Question: I need to run an Apache Derby Server as a service so Derby starts together with the machine it is installed on.
Now I tried three solutions -based on my research- to create such a service but none of them are either feasible or generate errors.
1. Use the Java Service Wrapper: this is not feasible because they only offer a 30 day trial for free.
2. Use the Windows Server Manager (SrvMgr.exe) to create a service as described here: http://www.vogella.com/tutorials/ApacheDerby/article.html. This seems to work because I created a service that shows up in the Windows Registry, can be started/stopped via the Services panel and something is using http://localhost:1527 the default address for the Derby server. However if I try to connect to the database via eclipse (luna) or the console I get an error: Could not connect to DerbyPersistenceDeploy.
Error creating SQL Model Connection connection to DerbyPersistenceDeploy.
(Error: DERBY SQL error: ERRORCODE: 40000, SQLSTATE: XJ041, SQLERRMC:
Failed to create database 'persistence', see the next exception for
details.::SQLSTATE: XBM0J)
DERBY SQL error: ERRORCODE: 40000, SQLSTATE: XJ041, SQLERRMC:
Failed to create database 'persistence', see the next exception for
details.::SQLSTATE: XBM0J
Error creating JDBC Connection connection to DerbyPersistenceDeploy.
(Error: DERBY SQL error: ERRORCODE: 40000, SQLSTATE: XJ041, SQLERRMC:
Failed to create database 'persistence', see the next exception for
details.::SQLSTATE: XBM0J)
DERBY SQL error: ERRORCODE: 40000, SQLSTATE: XJ041, SQLERRMC:
Failed to create database 'persistence', see the next exception for
details.::SQLSTATE: XBM0J
Here is an image of the Registry entry of the service:
3. The last approach I tied was to use Apache procrun (http://commons.apache.org/proper/commons-daemon/procrun.html). I worked my way through this tutorial (http://joerglenhard.wordpress.com/2012/05/29/build-windows-service-from-java-application-with-procrun/) and I managed to get the example service running. However as I tried to adapt the script posted in the tuorial I got the following error (from the log file): [2014-07-21 16:52:20] [error] [ 3708]
Method 'static void start(String[])' not found in Class org/apache/derby/drda/NetworkServerControl
[2014-07-21 16:52:20] [error] [ 6228]
Failed to start Java
[2014-07-21 16:52:20] [error] [ 6228]
ServiceStart returned 4
[2014-07-21 16:52:20] [error] [ 6228]
Commons Daemon procrun failed with exit value: 3 (Failed to run service as console application)
Here is my adapted script to create the webservice: set SERVICE_NAME=DerbyPersistenceService
set PR_INSTALL=D:\Program-Files\commons-daemon-1.0.15-bin-windows\prunsrv.exe
REM Service log configuration
set PR_LOGPREFIX=%SERVICE_NAME%
set PR_LOGPATH=D:_server\derby\DerbyServiceScript\logs
set PR_STDOUTPUT=D:_server\derby\DerbyServiceScript\logs\stdout.txt
set PR_STDERROR=D:_server\derby\DerbyServiceScript\logs\stderr.txt
set PR_LOGLEVEL=Error
REM Path to java installation
set PR_JVM=C:\Program Files (x86)\Java\jdk1.7.0_65\jrein\client\jvm.dll
set PR_CLASSPATH=%DERBY_HOME%/lib/derby.jar;
%DERBY_HOME%/lib/derbynet.jar;
%DERBY_HOME%/lib/derbyclient.jar;
%DERBY_HOME%/lib/derbytools.jar
REM Startup configuration
set PR_STARTUP=auto
set PR_STARTMODE=jvm
set PR_STARTCLASS=org.apache.derby.drda.NetworkServerControl
set PR_STARTPARAM=start
set PR_STARTMETHOD=main
REM Shutdown configuration
set PR_STOPMODE=jvm
set PR_STOPCLASS=org.apache.derby.drda.NetworkServerControl
set PR_STOPPARAM=shutdown
set PR_STOPMETHOD=main
REM JVM configuration
set PR_JVMMS=256
set PR_JVMMX=1024
set PR_JVMSS=4000
set PR_JVMOPTIONS=-Duser.language=US;-Duser.region=en
REM Install service
D:\Program-Files\commons-daemon-1.0.15-bin-windows\prunsrv.exe //IS//%SERVICE_NAME%
I assume that this error stems from the fact that the Startup- and Shutdown-Configurations are not configured the right way but I have no idea what they should look like.
If someone knows a solution for either approach 2. or 3. I would be very grateful.
Greetings
[edit1:] I edited my Procrun script as Bryan Pendleton suggested.
[edit2:]The Service gives me a new error message:

'stderr.txt':
'''
2014-07-23 16:41:14 Commons Daemon procrun stderr initialized
'''
'stdout.txt':
'''
2014-07-23 16:41:14 Commons Daemon procrun stdout initialized
Wed Jul 23 16:41:14 CEST 2014 : No command given.
Usage: NetworkServerControl <commands>
Commands:
start [-h <host>] [-p <port number>] [-noSecurityManager] [-ssl <ssl mode>]
shutdown [-h <host>][-p <port number>] [-ssl <ssl mode>] [-user <username>] [-password <password>]
ping [-h <host>][-p <port number>] [-ssl <ssl mode>]
sysinfo [-h <host>][-p <port number>] [-ssl <ssl mode>]
runtimeinfo [-h <host>][-p <port number>] [-ssl <ssl mode>]
logconnections { on|off } [-h <host>][-p <port number>] [-ssl <ssl mode>]
maxthreads <max>[-h <host>][-p <port number>] [-ssl <ssl mode>]
timeslice <milliseconds>[-h <host>][-p <port number>] [-ssl <ssl mode>]
trace { on|off } [-s <session id>][-h <host>][-p <port number>] [-ssl <ssl mode>]
tracedirectory <trace directory>[-h <host>][-p <port number>] [-ssl <ssl mode>]
'''
'DerbyPersistenceService.2014-07-23.log' is empty.
I think something is not right with the method arguments.
[edit3:]Changed the script so it is a working solution. Many thanks to Bryan Pendleton for helping me with this one.
'''
set SERVICE_NAME=DerbyPersistenceService
set PR_INSTALL=D:\Program-Files\commons-daemon-1.0.15-bin-windows\prunsrv.exe
REM Service log configuration
set PR_LOGPREFIX=%SERVICE_NAME%
set PR_LOGPATH=D:_server\derby\DerbyServiceScript\logs
set PR_STDOUTPUT=D:_server\derby\DerbyServiceScript\logs\stdout.txt
set PR_STDERROR=D:_server\derby\DerbyServiceScript\logs\stderr.txt
set PR_LOGLEVEL=Error
REM Path to java installation
set PR_JVM=C:\Program Files (x86)\Java\jdk1.7.0_65\jrein\client\jvm.dll
set PR_CLASSPATH=%DERBY_HOME%/lib/derby.jar;
%DERBY_HOME%/lib/derbynet.jar;
%DERBY_HOME%/lib/derbyclient.jar;
%DERBY_HOME%/lib/derbytools.jar
REM Startup configuration
set PR_STARTUP=auto
set PR_STARTMODE=jvm
set PR_STARTCLASS=org.apache.derby.drda.NetworkServerControl
set PR_STARTPARAMS=start
set PR_STARTMETHOD=main
REM Shutdown configuration
set PR_STOPMODE=jvm
set PR_STOPCLASS=org.apache.derby.drda.NetworkServerControl
set PR_STOPPARAMS=shutdown
set PR_STOPMETHOD=main
REM JVM configuration
set PR_JVMMS=256
set PR_JVMMX=1024
set PR_JVMSS=4000
set PR_JVMOPTIONS=-Duser.language=US;-Duser.region=en
REM Install service
D:\Program-Files\commons-daemon-1.0.15-bin-windows\prunsrv.exe //IS//%SERVICE_NAME%
'''
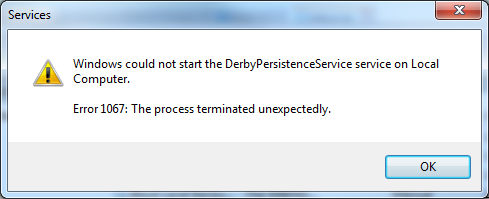
Answer: I believe the PR_STARTMETHOD and PR_STOPMETHOD should be 'main', because you want to call NetworkServerControl's main() method.
I believe that 'start' and 'shutdown' are that you need to pass to the main() method.
So they should go in STARTPARAMS and STOPPARAMS, respectively.